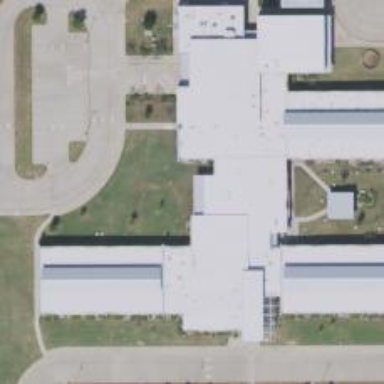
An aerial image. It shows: Elementary school.